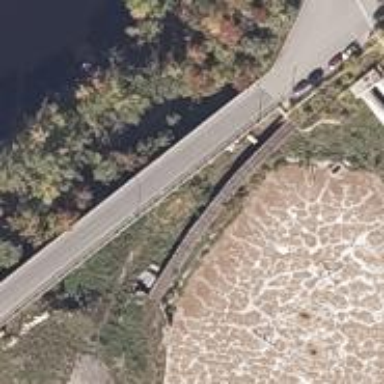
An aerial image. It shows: Railway spur bridge over rail line.